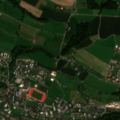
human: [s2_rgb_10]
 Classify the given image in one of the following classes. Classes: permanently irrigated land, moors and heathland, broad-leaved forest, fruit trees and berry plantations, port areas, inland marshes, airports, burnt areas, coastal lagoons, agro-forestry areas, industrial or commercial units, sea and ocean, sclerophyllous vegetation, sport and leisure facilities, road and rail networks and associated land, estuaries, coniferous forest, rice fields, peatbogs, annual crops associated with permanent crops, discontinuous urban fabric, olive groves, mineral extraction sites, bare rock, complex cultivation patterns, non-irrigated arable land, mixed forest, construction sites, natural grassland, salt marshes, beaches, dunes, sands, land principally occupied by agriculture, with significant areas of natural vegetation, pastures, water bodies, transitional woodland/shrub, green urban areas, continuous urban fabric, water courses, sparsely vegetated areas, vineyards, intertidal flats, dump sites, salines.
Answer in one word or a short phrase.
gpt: discontinuous urban fabric, non-irrigated arable land, mixed forest